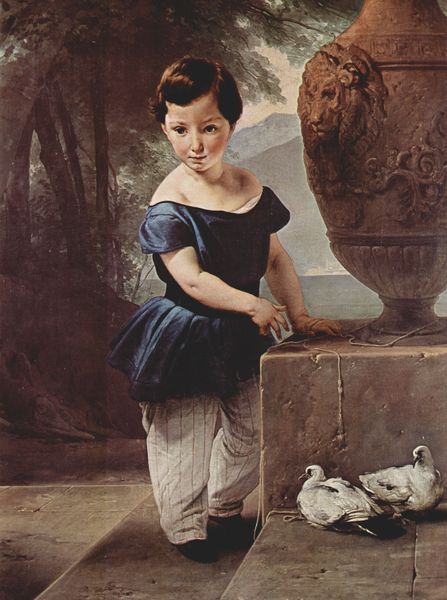
Titel: Porträt des Don Giulio Vigoni als Kind
Künstler: Francesco Hayez
Standort: Milano
Institution: (Privatsammlung)
Schlagwörter: baum, berg, blau, gemälde, hand, himmel, meer, schatten, vogel, wasser, weiß, bäume, landschaft, mädchen, see, ausschnitt, braun, finger, frisur, haar, kleid, pfeiler, schwarz, blick, park, rot, malerei, hemd, hose, arm, arme, augen, bluse, falten, federn, gefieder, gesicht, sockel, stein, taube, bild, bildnis, hals, hände, portrait, porträt, horizont, natur, vögel, haare, reich, schnur, kind, frontal, scheitel, schulter, schultern, wald, kinder, amphore, garten, krug, skulptur, ton, vase, pflaster, schuhe, backen, berge, gebirge, ausdruck, treppe, ornamente, verzierung, gestreift, streifen, stufe, stufen, faden, junge, spiel, draußen, jugend, tauben, portait, löwenkopf, spielend, verziert, runge, prinz, löwe, macht, prunk, amphora, schwäne, drausen, ampore, klied, ber, löew, speckfalten, gberg, drau0en, säule vase